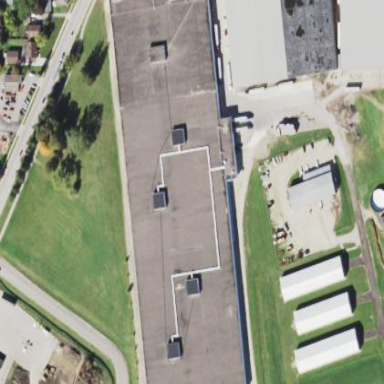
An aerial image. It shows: Warehouse building.